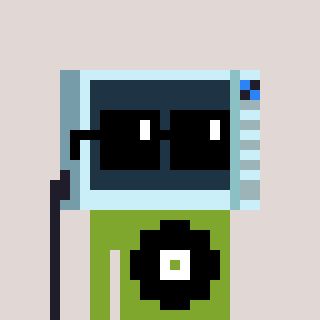
a pixel art character with square black sunglasses, a microwave-shaped head and a slimegreen-colored body on a warm background